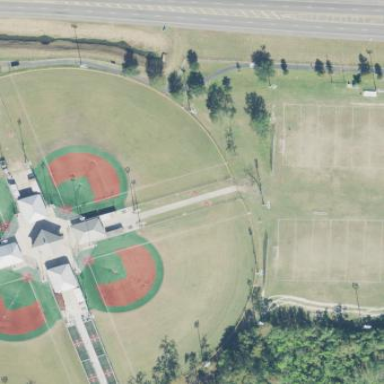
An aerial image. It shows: Baseball pitch for leisure and sports activities.